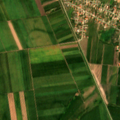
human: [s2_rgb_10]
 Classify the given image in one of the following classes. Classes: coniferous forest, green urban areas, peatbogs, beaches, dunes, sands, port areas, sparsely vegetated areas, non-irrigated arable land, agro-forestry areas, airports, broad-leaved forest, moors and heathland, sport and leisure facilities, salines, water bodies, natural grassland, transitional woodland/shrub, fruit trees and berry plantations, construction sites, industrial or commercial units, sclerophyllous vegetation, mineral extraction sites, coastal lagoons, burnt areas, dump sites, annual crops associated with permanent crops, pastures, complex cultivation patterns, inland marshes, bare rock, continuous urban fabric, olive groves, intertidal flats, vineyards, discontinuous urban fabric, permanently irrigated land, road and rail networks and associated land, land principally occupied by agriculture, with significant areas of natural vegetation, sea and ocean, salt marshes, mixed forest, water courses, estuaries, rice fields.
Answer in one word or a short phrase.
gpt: discontinuous urban fabric, non-irrigated arable land